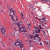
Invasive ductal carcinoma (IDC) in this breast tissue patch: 1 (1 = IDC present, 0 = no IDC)